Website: crate-barrel
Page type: billing-address
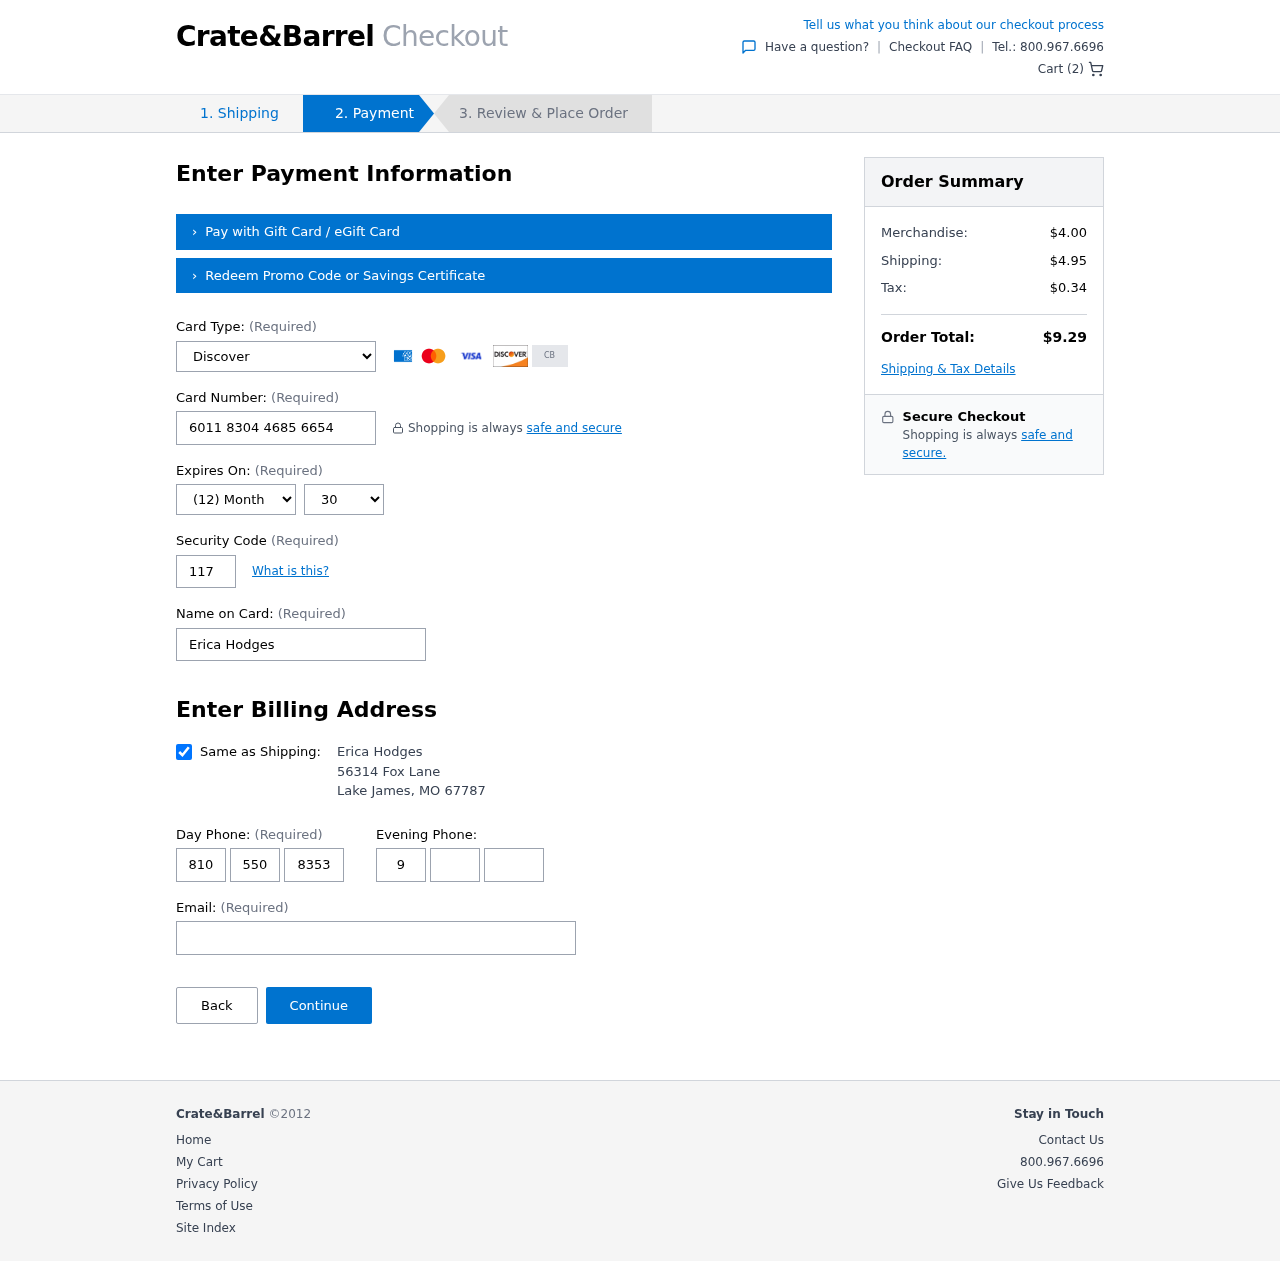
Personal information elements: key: PII_CARD_CVV
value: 117
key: PII_CARD_EXPIRY_MONTH
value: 12
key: PII_CARD_EXPIRY_YEAR
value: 30
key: PII_CARD_NUMBER
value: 6011 8304 4685 6654
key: PII_CARD_TYPE
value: Discover
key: PII_CITY
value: Lake James
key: PII_EMAIL
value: ericahodges@yahoo.com
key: PII_FULLNAME
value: Erica Hodges
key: PII_PHONE_ALT_AREA
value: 925
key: PII_PHONE_ALT_PREFIX
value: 262
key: PII_PHONE_ALT_SUFFIX
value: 6660
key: PII_PHONE_AREA
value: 810
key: PII_PHONE_PREFIX
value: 550
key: PII_PHONE_SUFFIX
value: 8353
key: PII_POSTCODE
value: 67787
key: PII_STATE_ABBR
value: MO
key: PII_STREET
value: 56314 Fox Lane
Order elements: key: ORDER_NUM_ITEMS
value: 2
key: ORDER_SUBTOTAL
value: $4.00
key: ORDER_SHIPPING_COST
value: $4.95
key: ORDER_TAX
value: $0.34
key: ORDER_TOTAL
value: $9.29